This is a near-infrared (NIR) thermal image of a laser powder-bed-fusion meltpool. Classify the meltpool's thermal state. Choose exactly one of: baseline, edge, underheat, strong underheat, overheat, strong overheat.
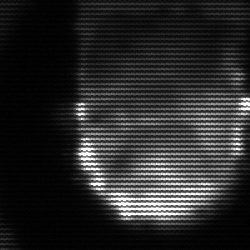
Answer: baseline